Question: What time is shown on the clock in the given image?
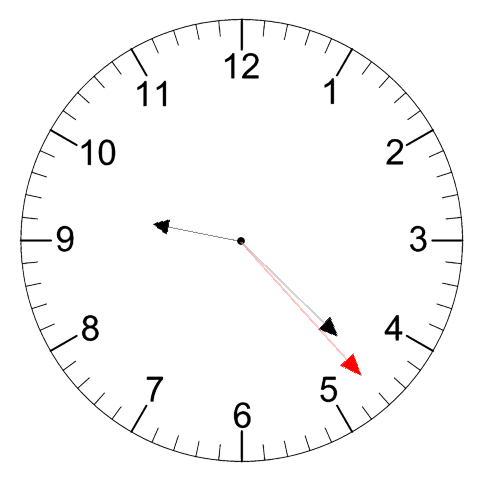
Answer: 09:22:23